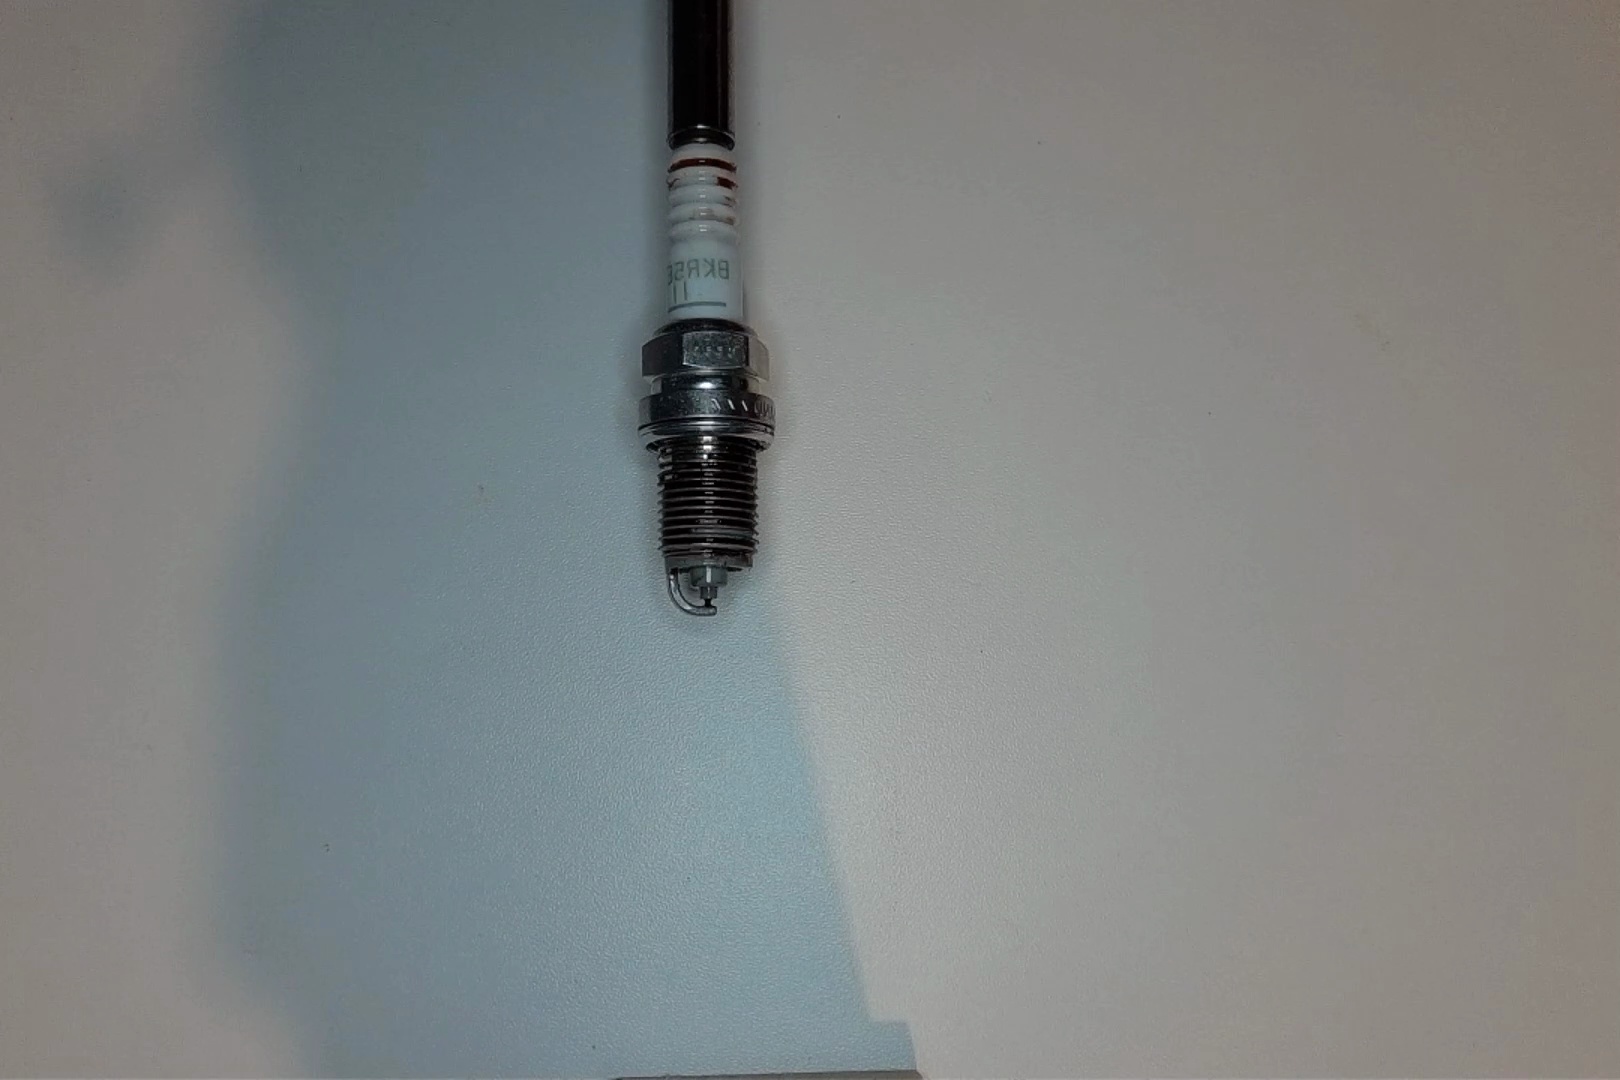
Label: anomaly